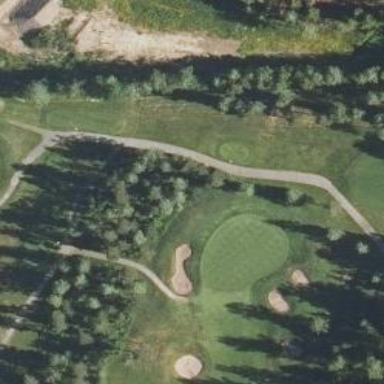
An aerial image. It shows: Pathway for golfing.